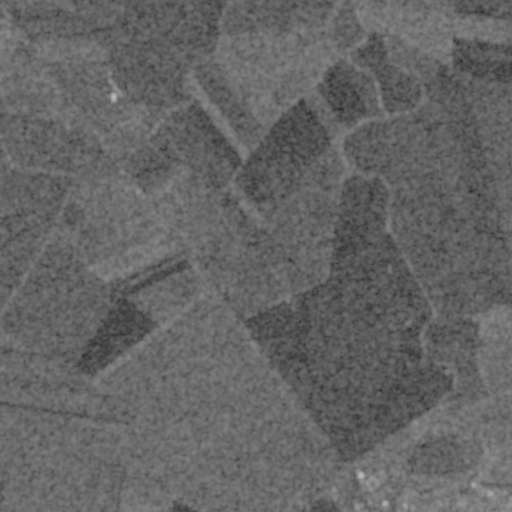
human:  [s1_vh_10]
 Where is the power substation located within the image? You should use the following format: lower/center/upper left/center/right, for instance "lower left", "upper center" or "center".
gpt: The power substation is located in the lower right of the image.
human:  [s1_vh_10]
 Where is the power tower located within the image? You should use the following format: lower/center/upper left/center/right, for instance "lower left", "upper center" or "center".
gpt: The power tower is located in the lower right of the image.
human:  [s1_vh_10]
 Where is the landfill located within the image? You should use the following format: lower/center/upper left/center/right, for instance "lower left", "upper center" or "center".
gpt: There is no landfill in the image.

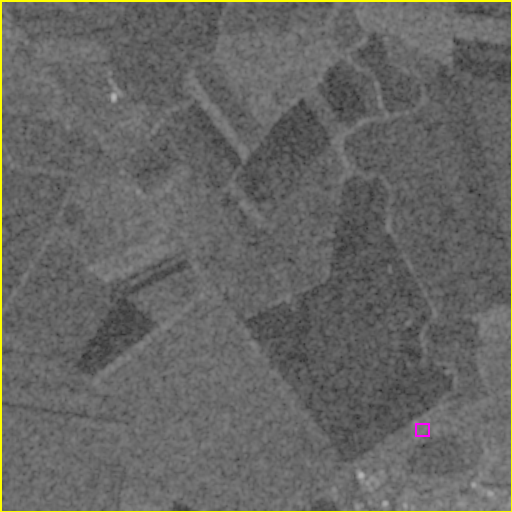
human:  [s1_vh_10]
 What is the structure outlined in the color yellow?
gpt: The structure outlined in yellow is a crop field.
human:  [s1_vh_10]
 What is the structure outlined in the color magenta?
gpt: The structure outlined in magenta is a power substation.
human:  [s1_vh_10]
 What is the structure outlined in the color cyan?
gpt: There is no cyan outline.